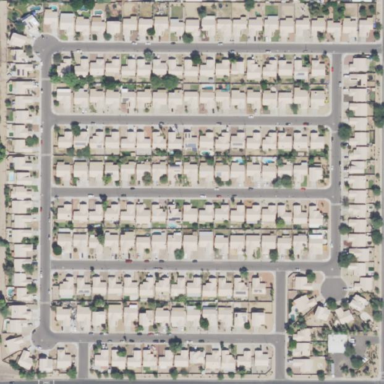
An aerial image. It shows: This residential area consists of single-family homes.